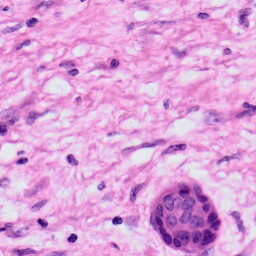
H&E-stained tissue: Skin